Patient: sex M, age 42
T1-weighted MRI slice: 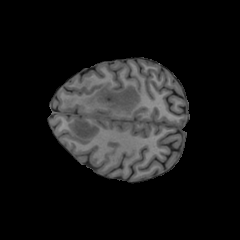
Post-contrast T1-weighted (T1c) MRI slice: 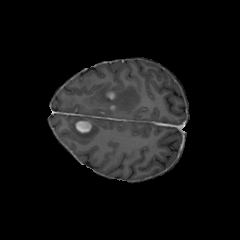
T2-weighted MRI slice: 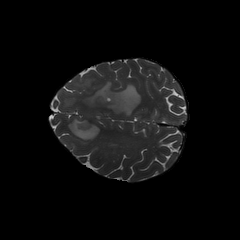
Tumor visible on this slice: yes
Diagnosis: Glioblastoma, IDH-wildtype
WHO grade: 4